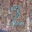
Label: 2